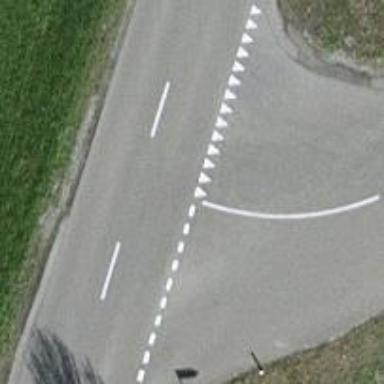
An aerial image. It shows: Road with "give way" sign.